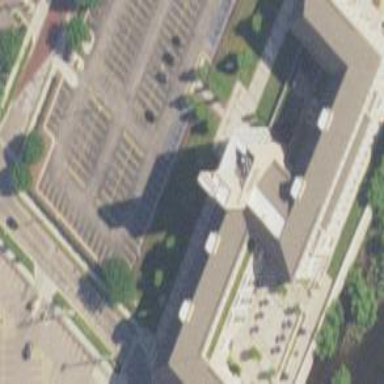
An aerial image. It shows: University building.